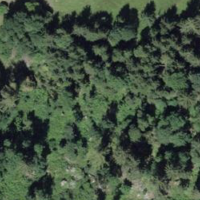
EUNIS habitat code: 43
Species observed at this site:
Orchis militaris
Polyommatus icarus
Convallaria majalis